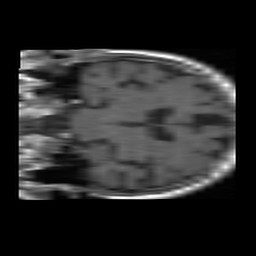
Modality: T1w
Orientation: coronal
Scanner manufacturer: ge
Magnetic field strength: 1.5 T
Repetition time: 0.45 s
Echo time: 0.007584 s